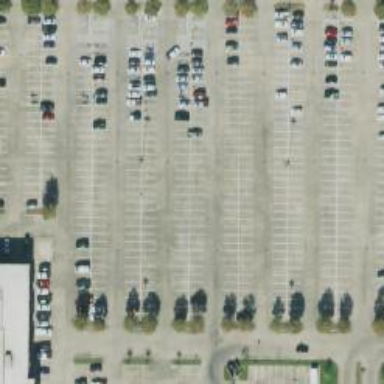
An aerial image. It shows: Parking space is available.